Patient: sex M, age 17
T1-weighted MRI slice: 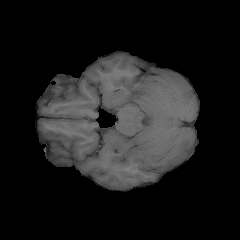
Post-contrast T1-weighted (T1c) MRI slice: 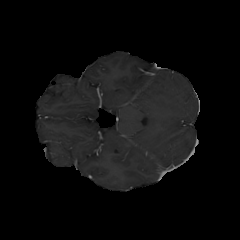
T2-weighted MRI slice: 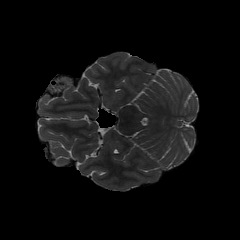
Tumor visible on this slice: no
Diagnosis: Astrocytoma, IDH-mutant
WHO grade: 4